【题型】选择题　【知识点】函数　【难度】easy
已知定义在 \(\mathbb{R}\) 上的函数 \(f(x)\)，其导函数 \(f'(x)\) 的大致图象如图所示，则下列叙述正确的是（）

A. \(f(a) > f(c) > f(d)\)

B. 函数 \(f(x)\) 的极值点为 \(c,e\)

C. 函数 \(f(x)\) 的极大值为 \(f(b)\)

D. 函数 \(f(x)\) 在 \([a,b]\) 上递增，在 \([b,d]\) 上递减

\vspace{1em}
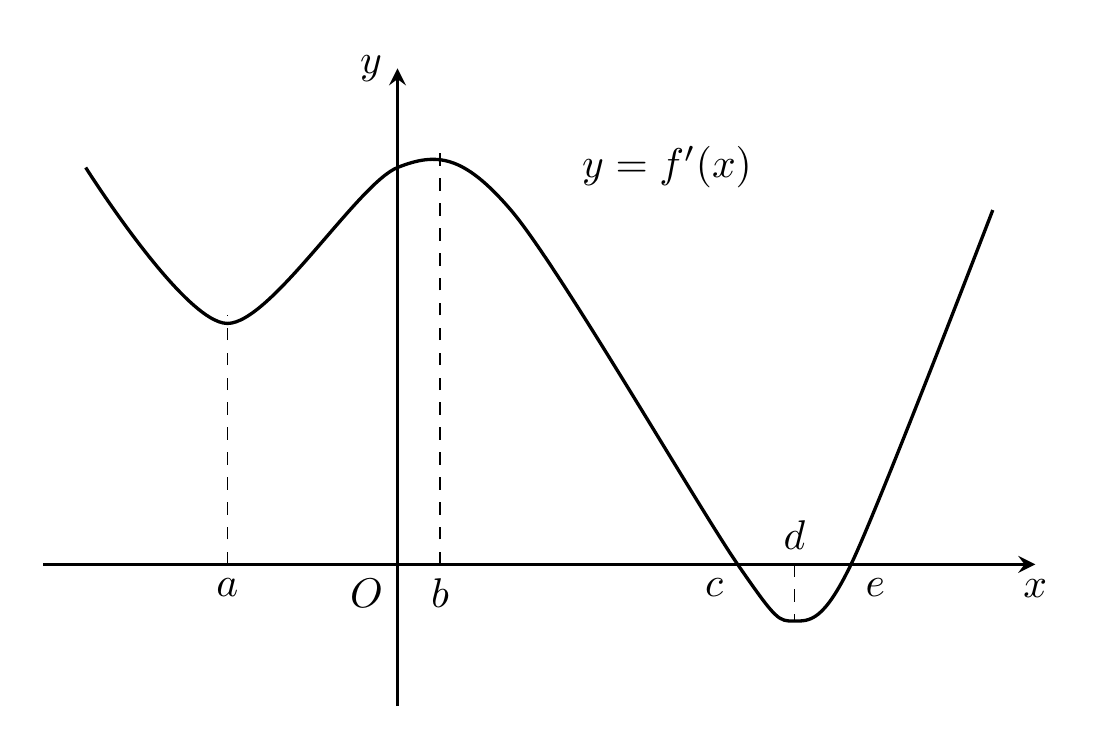
【解答】

\textbf{【答案】} \(B\)

\vspace{1em}

\textbf{【分析】}
利用函数的导数与单调性的关系逐项判断即可.

\vspace{1em}

\textbf{【解答】}
解：由函数 \(f'(x)\) 的大致图象可知，当 \(x \in (a,c)\) 时，\(f'(x) > 0\)，
故 \(f(x)\) 在 \((a,c)\) 上单调递增，又 \(a < b < c\)，
故 \(f(c) > f(b) > f(a)\)，A 错误，D 错误；

又 \(x \in (c,e)\) 时，\(f'(x) < 0\)，故 \(f(x)\) 在 \((c,e)\) 上单调递减，
又 \(f'(c) = f'(e) = 0\)，点 \(e\) 右侧的导数大于 0，
故 \(c\) 是极大值点，\(e\) 是 \(f(x)\) 的极小值点，B 正确，C 错误.

故选：\(B\).

\vspace{1em}

\textbf{【点睛】}
本题考查利用导数研究函数的单调性，考查运算求解能力，属于中档题.